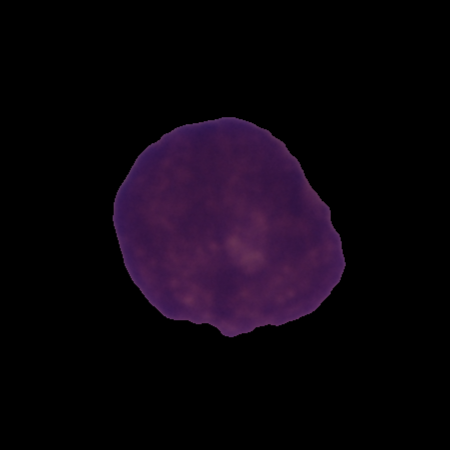
Label: cancer